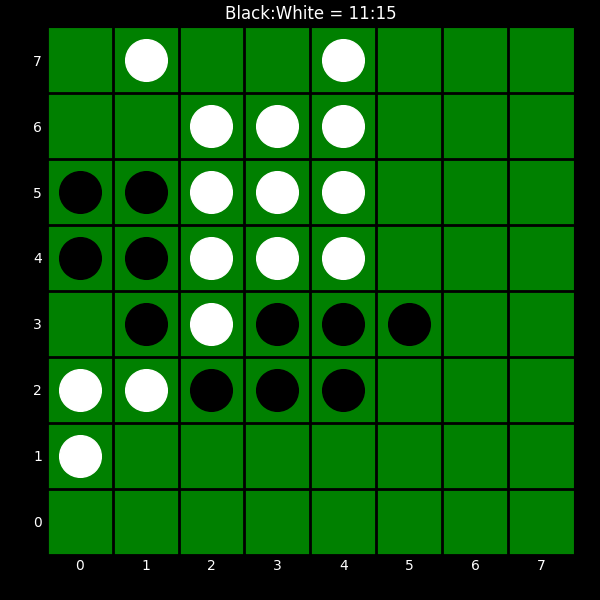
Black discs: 11
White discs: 15